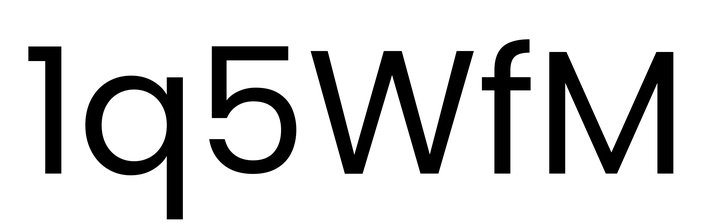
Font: Poppins-Regular